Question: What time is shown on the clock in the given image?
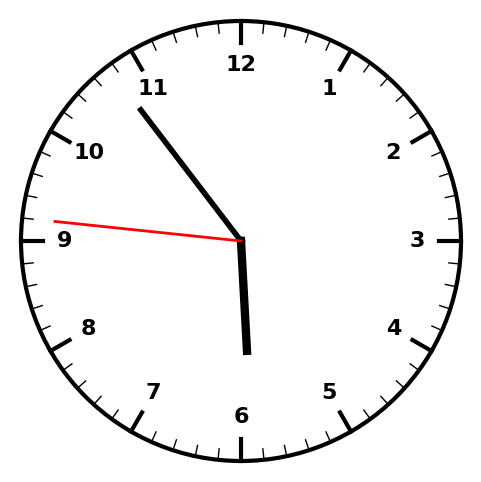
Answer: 05:53:46